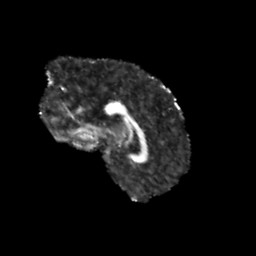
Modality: FA
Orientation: sagittal
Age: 11
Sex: male
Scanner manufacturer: siemens
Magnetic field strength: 3 T
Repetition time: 3.8 s
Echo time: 0.07 s